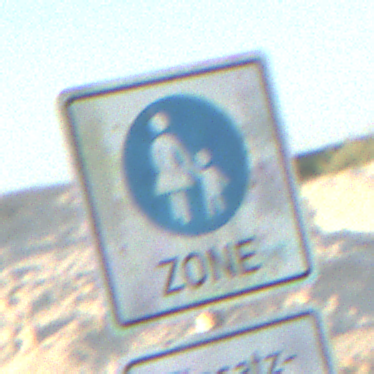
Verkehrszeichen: BeginnFussgaengerzone
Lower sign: BesondereFahrzeugeUndTransportgueter3
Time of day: SunriseSunset
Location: Outdoor (Beach)
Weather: Clear
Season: NotSpecified
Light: Natural